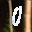
Label: 0